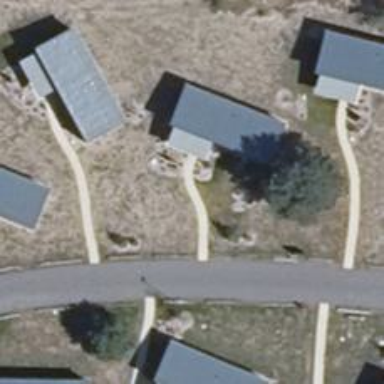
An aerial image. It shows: Footway with concrete surface.